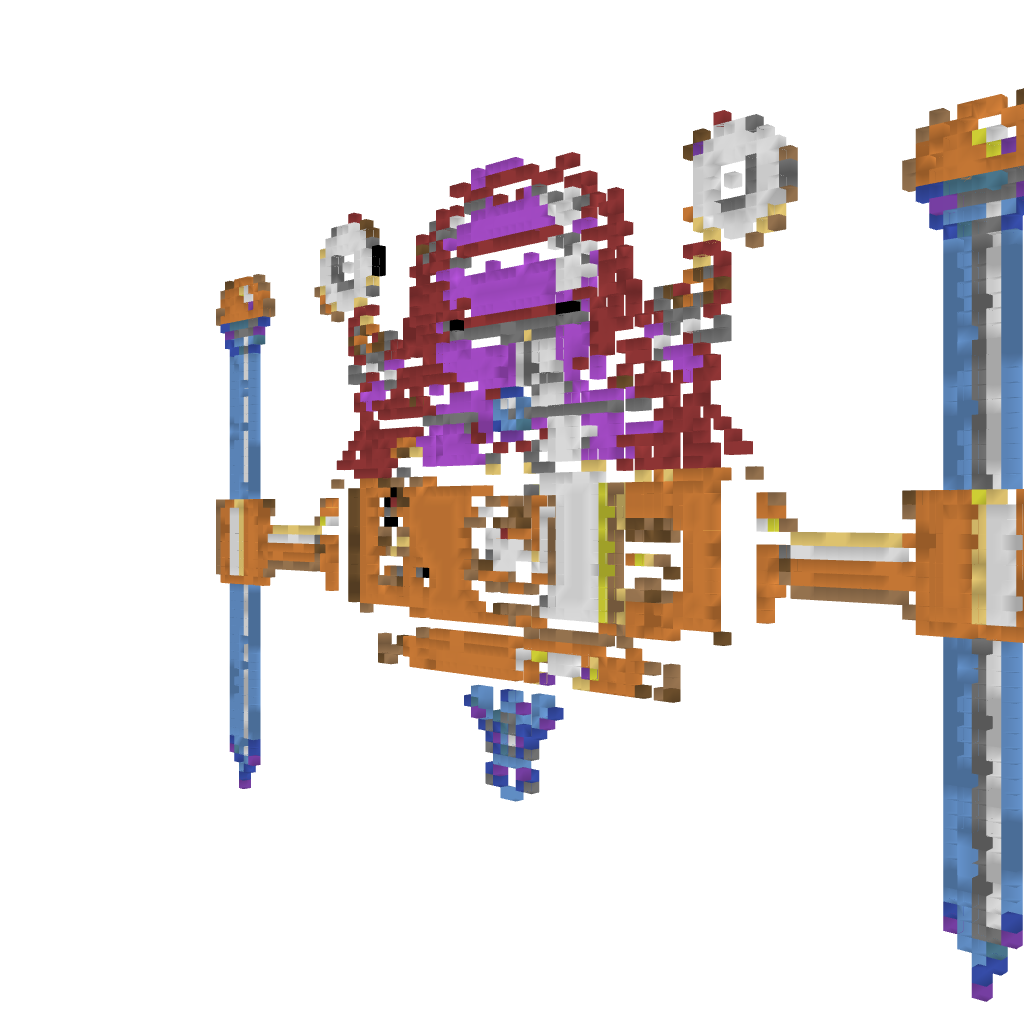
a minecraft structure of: Wily Machine #3 (ErnieCIII) bad low quality